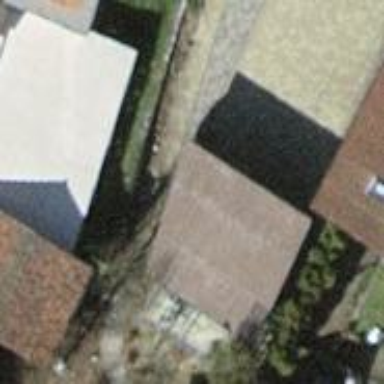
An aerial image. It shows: Garage.